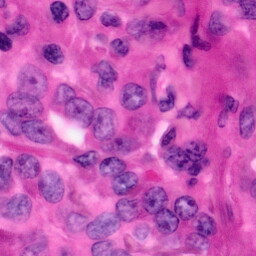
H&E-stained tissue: Pancreatic